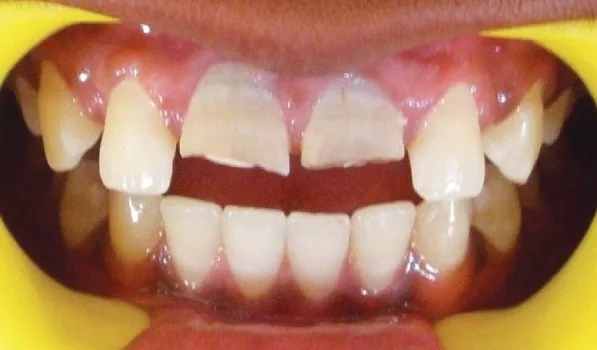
Fracture involving permanent maxillary central incisors.
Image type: medical_photograph (oral_photograph)